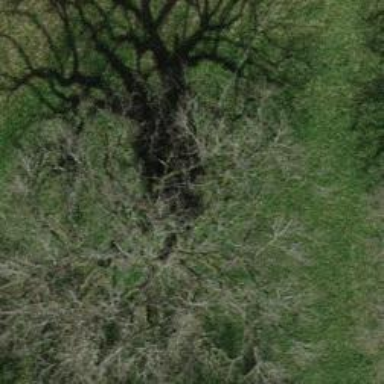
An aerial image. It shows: Single tag "natural: tree."